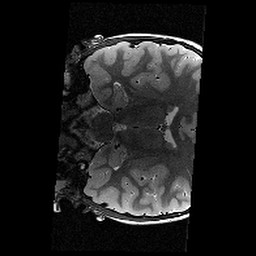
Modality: T2w
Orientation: coronal
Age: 9
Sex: male
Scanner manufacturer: siemens
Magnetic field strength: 3 T
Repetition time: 9.23 s
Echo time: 0.067 s